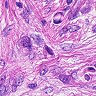
Metastatic tissue present: yes